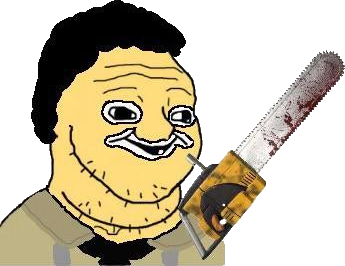
Label: 5_Brainlet